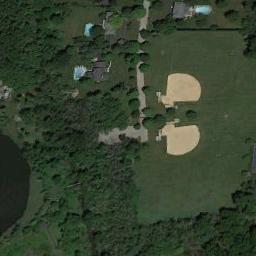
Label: baseball_diamond